Field crop: maize
Growth stage: 2
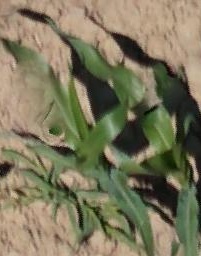
Species: maize